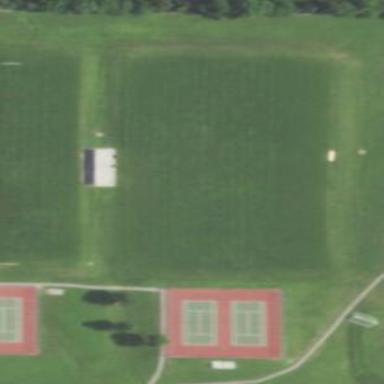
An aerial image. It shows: Soccer pitch for leisure land activities.